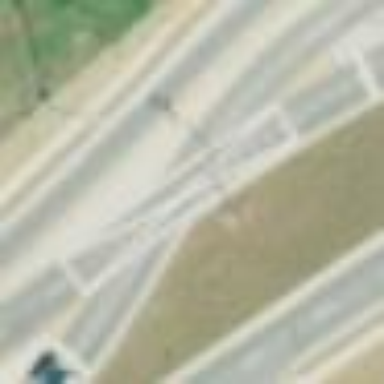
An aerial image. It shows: Asphalt road junction. The area serves as trunk highway.